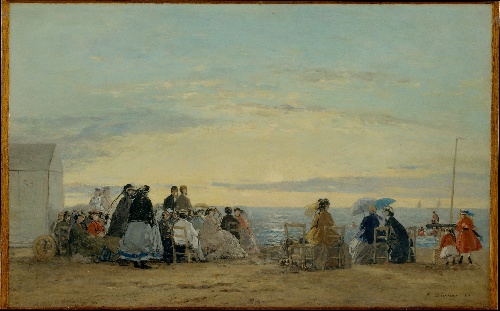
Title: On the Beach, Sunset
Artist: Eugène Boudin
Artist bio: French, Honfleur 1824–1898 Deauville
Date: 1865
Object type: Painting
Classification: Paintings
Medium: Oil on wood
Dimensions: 15 x 23 in. (38.1 x 58.4 cm)
Department: European Paintings
Credit line: The Walter H. and Leonore Annenberg Collection, Bequest of Walter H. Annenberg, 2002
Accession year: 2003
Repository: Metropolitan Museum of Art, New York, NY
Tags: Men|Women|Beaches